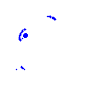
Particle: pion